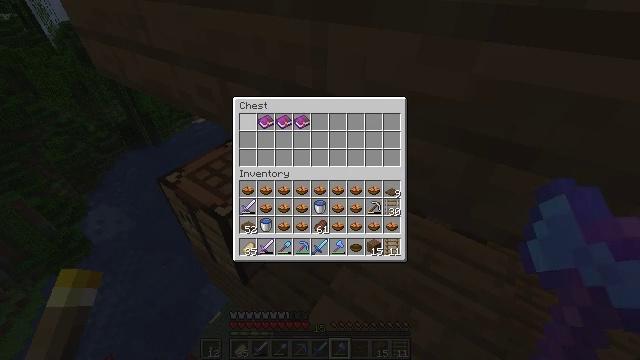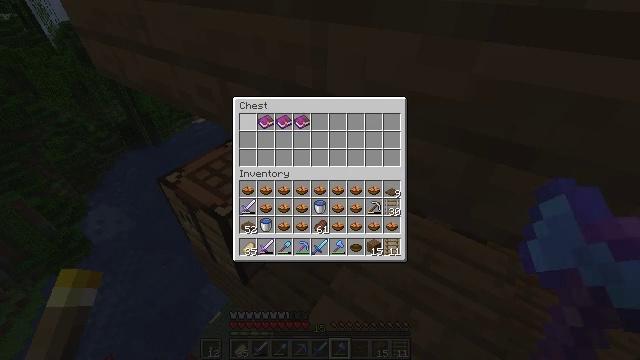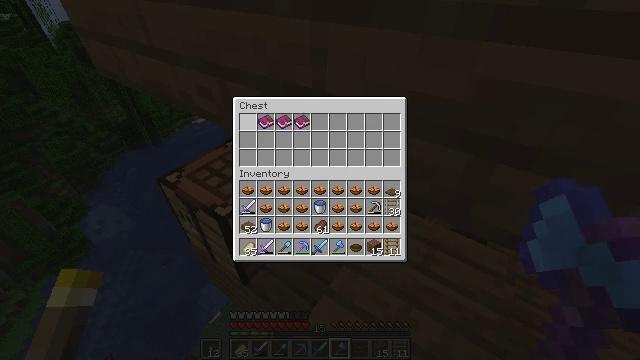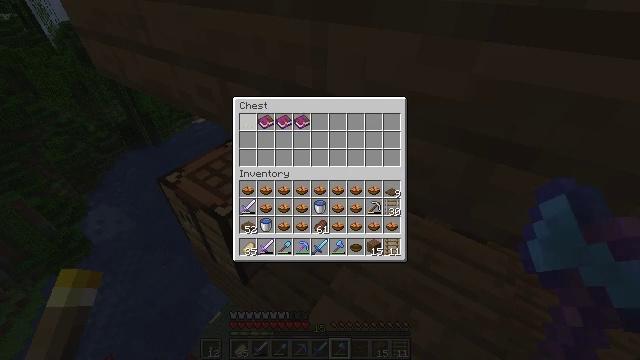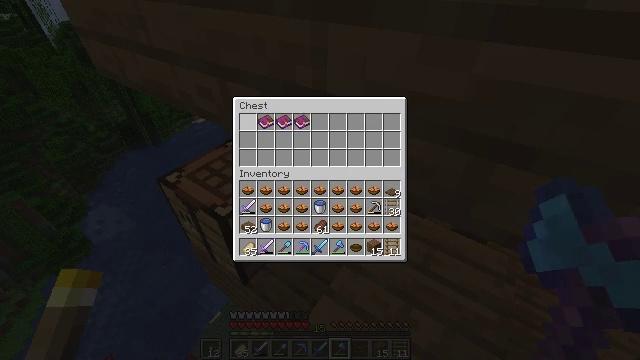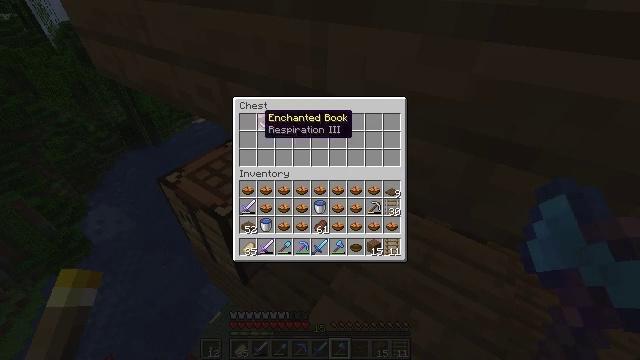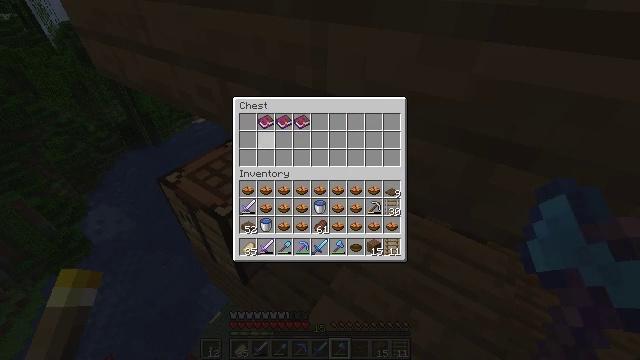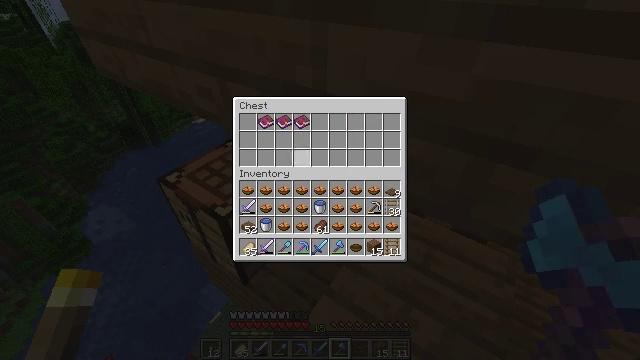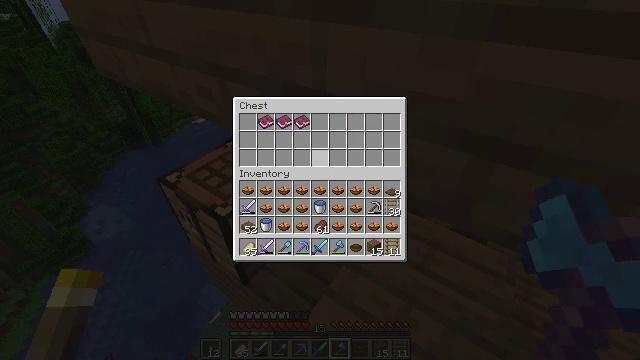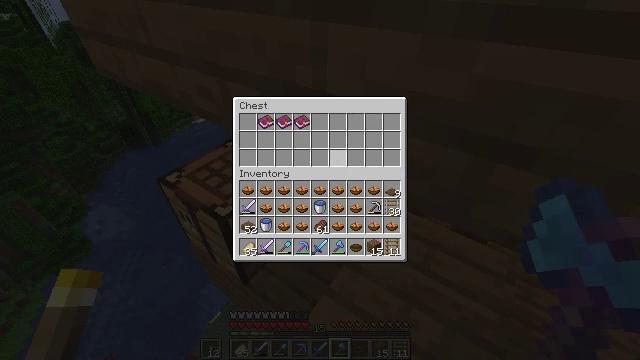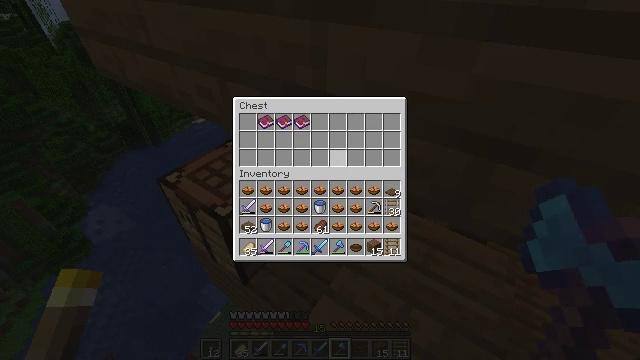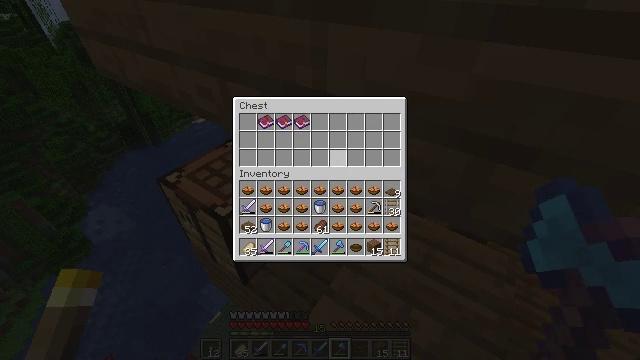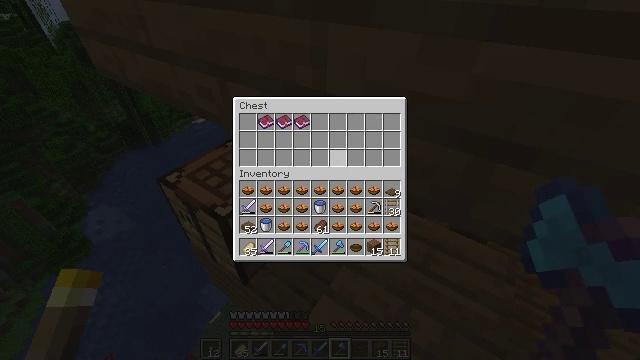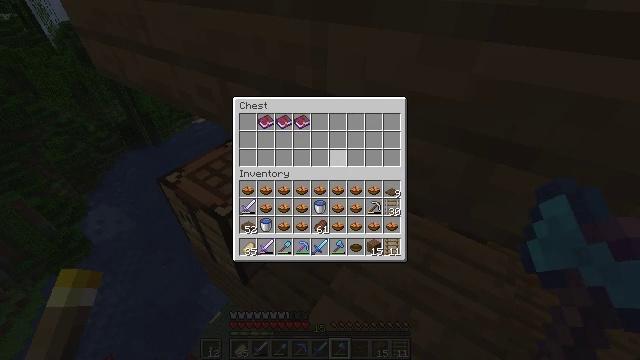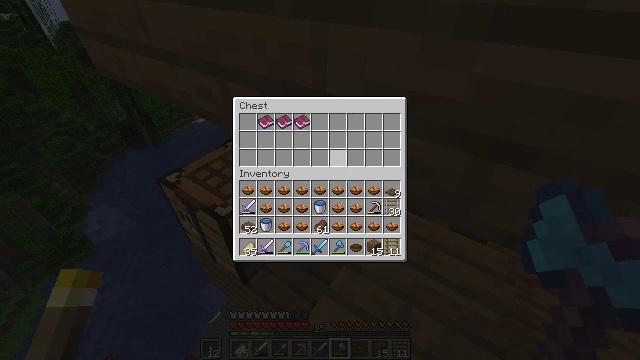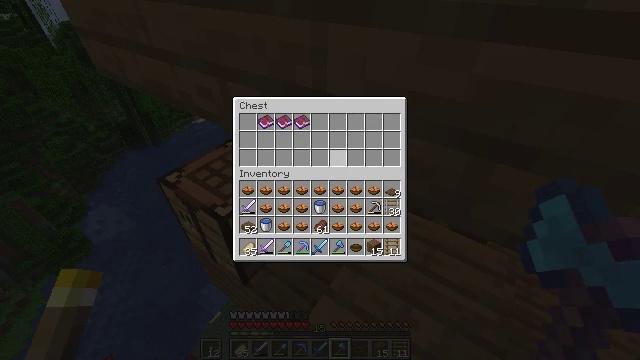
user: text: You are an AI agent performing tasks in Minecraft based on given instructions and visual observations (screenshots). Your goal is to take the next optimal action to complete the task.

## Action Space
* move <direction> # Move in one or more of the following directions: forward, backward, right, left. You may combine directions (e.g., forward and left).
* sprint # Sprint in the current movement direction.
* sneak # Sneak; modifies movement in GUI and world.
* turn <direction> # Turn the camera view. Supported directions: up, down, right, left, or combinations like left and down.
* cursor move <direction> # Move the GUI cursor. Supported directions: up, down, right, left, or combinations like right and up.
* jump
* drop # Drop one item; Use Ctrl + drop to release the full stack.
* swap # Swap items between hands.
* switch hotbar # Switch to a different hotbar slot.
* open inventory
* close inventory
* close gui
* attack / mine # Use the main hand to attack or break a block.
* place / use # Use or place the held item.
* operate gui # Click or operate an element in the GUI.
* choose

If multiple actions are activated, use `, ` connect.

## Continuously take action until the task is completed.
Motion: motion action
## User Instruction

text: Drop a bowl.
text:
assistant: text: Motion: sneak
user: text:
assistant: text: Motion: sneak
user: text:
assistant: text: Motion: sneak
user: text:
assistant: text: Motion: sneak
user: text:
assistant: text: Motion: no_op
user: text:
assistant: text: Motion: cursor move right
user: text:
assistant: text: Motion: cursor move right and down
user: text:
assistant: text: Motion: cursor move right and down
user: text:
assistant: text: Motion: no_op
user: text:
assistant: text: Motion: no_op
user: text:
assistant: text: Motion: no_op
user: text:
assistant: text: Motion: no_op
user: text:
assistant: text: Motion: no_op
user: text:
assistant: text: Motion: no_op
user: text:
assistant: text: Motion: no_op
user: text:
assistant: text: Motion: no_op
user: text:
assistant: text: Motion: no_op
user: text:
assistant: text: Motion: no_op
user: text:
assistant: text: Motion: no_op
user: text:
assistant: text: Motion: close gui
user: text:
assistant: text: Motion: no_op
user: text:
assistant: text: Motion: turn left
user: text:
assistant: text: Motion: turn left
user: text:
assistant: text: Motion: turn left
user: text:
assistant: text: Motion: turn left
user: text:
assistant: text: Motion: turn left
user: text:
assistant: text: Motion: use / place
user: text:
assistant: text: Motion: use / place
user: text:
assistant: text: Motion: use / place
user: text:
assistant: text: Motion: no_op